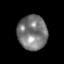
Tissue: skin
Cell type: Epithelial cells
Senescence score: 0.2847
Nuclear area (px): 998
Mean DAPI intensity: 120.615